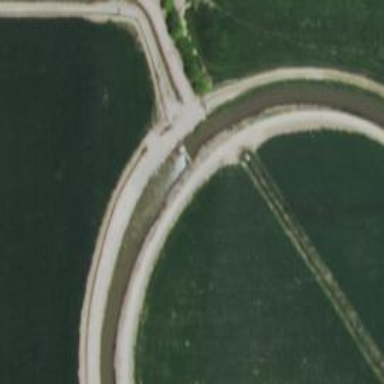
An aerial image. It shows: Canal.